Question: I would like to create a JSON object that can handle conditionals/branching. Specifically, I have a workflow like the following:

For step 1, the user has three choices, and depending on what choice they make, they are presented with a different set of choices for step 2. That same logic extends to step 3, etc.
Ideally, I'd like to have all this data in JSON format so that I can loop through it and based on a user's choice, figure out what choices I need to present to them next.
Is there a way to structure a JSON object (or perhaps just an array) in a way that will allow me to do this?
I should mention that I would like this to be flexible enough so that if I decided at a later time to change the number of choices for a step, then all I'd have to do is modify the JSON object/array (the model) without having to modify the logic that loops through the object/array.
Thank you very much.
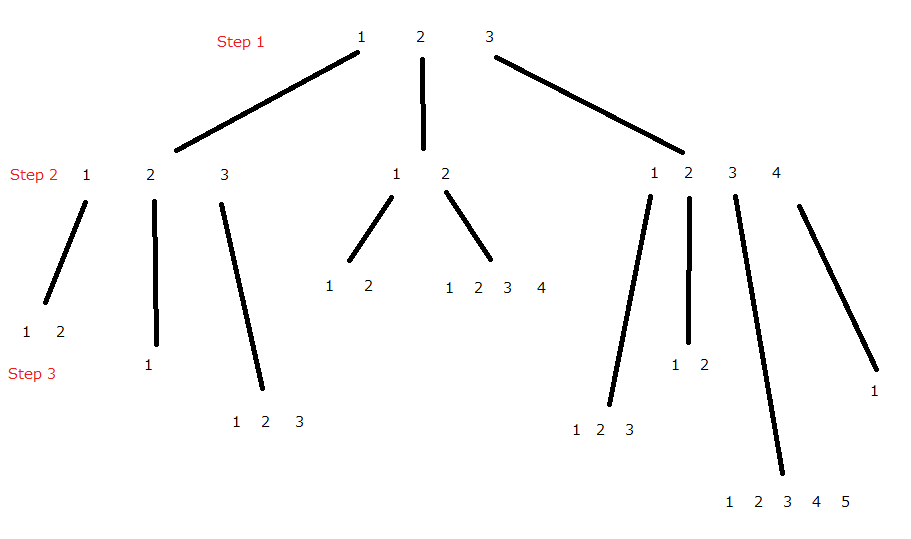
Answer: What you are building is essentially a tree data structure. I would suggest building it from primitive , than can contain recursive references to child objects of the same type. The tree can be implemented using only this one type of object, where the "topmost" object is called the , where all users start making their selections. Starting from the root, users select child nodes until they reach a that has no children, i.e. from where no further selections can be made.
All nodes are objects like this:
'''
{
"label": "Choice A",
"question": "Choose subselection?",
"children": [ (array of more objects of the same type) ]
}
'''
Where 'label' is the name / label you want to give to this option, 'question' is next question users must answer to select the next child node, and 'children' is an array of more of nodes of the same type, where each children's 'label' is one possible answer to this node's 'question'.
To demonstrate by example, let us assume the following selection tree, that could be asked in an imaginary online retailing store, that only sells two main types of products: clothing and food. In the clothing section, there are jeans, t-shirts and hoodies of different colors (for simplicity, let us assume we already know the customer's size.) The shop also carries a small selection of types of hats. In the food section, there are available ramen noodles, different flavors of soda, and bananas. In the clothing section, customers can have a logo of a TV show or a rock band printed on their black T-shirt, or just buy a plain black T-shirt without a logo. The logo of the TV-show can additionally be printed on a blue hoodie, or customers can choose to buy the blue hoodie without a logo.
So, the decision tree of answer/question pairs facing the customer is as follows:
'''
A: <start>
Q: What product category?
|
|--A: Clothes
| Q: What type of clothing?
| |
| |--A: Jeans
| | Q: Color of jeans?
| | |
| | |--A: Blue
| | | Q: <end>
| | |
| | |--A: Black
| | | Q: <end>
| | |
| | \--A: White
| | Q: <end>
| |
| |--A: Shirt
| | Q: Type of shirt?
| | |
| | |--A: T-shirt
| | | Q: Color of T-shirt?
| | | |
| | | |--A: Red
| | | | Q: <end>
| | | |
| | | |--A: Green
| | | | Q: <end>
| | | |
| | | |--A: Black
| | | | Q: Logo?
| | | | |
| | | | |--A: Rock band
| | | | | Q: <end>
| | | | |
| | | | |--A: TV show
| | | | | Q: <end>
| | | | |
| | | | \--A: No logo
| | | | Q: <end>
| | | |
| | | \--A: Orange
| | | Q: <end>
| | |
| | \--A: Hoodie
| | Q: Color of hoodie?
| | |
| | |--A: Gray
| | | Q: <end>
| | |
| | |--A: Blue
| | | Q: Logo for hoodie?
| | | |
| | | |--A: TV show
| | | | Q: <end>
| | | |
| | | \--A: No logo
| | | Q: <end>
| | |
| | |--A: Green
| | | Q: <end>
| | |
| | |--A: Pink
| | | Q: <end>
| | |
| | |--A: Brown
| | | Q: <end>
| | |
| | |--A: Black
| | | Q: <end>
| | |
| | \--A: Red
| | Q: <end>
| |
| \--A: Hat
| Q: Type of hat?
| |
| |--A: Stetson
| | Q: <end>
| |
| \--A: Sombrero
| Q: <end>
|
\--A: Food
Q: Type of food?
|
|--A: Ramen noodles
| Q: <end>
|
|--A: Soda pop
| Q: Flavor
| |
| |--A: Cola
| |--Q: <end>
| |
| |--A: Lemon
| |--Q: <end>
| |
| |--A: Orange
| |--Q: <end>
| |
| |--A: Apple
| \--Q: <end>
|
\--A: Bananas
Q: <end>
'''
Customers begin at the "answer" '<start>' and select multiple-choice questions until they reach a node with the special "question" '<end>'.
When we map this tree to JSON, the root question ('<start>' above) that asks the product category the user is interested in (clothes/foods) can have the label value of 'null', since it is not an answer (child) to any other question. It is the first object of the whole structure, and all other nodes are its children. The leaf nodes, where no further selections can be made ('<end>' above), are indicated by having 'null' in place of the 'question' string and the 'children' array. All other nodes specify a label string (the top-level question the node "answers"), the next question, and an array of possible answers to the question:
'''
{
"label": null,
"question": "What product category?",
"children": [
{
"label": "Clothes",
"question": "What type of clothing?",
"children": [
{
"label": "Jeans",
"question": "Color of jeans?",
"children": [
{
"label": "Blue",
"question": null,
"children": null
},
{
"label": "Black",
"question": null,
"children": null
},
{
"label": "White",
"question": null,
"children": null
}
]
},
{
"label": "Shirt",
"question": "Type of shirt?",
"children": [
{
"label": "T-Shirt",
"question": "Color of T-shirt?",
"children": [
{
"label": "Red",
"question": null,
"children": null
},
{
"label": "Green",
"question": null,
"children": null
},
{
"label": "Black",
"question": "Logo?",
"children": [
{
"label": "Rock band",
"question": null,
"children": null
},
{
"label": "TV show",
"question": null,
"children": null
},
{
"label": "No logo",
"question": null,
"children": null
}
]
},
{
"label": "Orange",
"question": null,
"children": null
}
]
},
{
"label": "Hoodie",
"question": "Color of hoodie?",
"children": [
{
"label": "Gray",
"question": null,
"children": null
},
{
"label": "Blue",
"question": null,
"children": [
{
"label": "TV show",
"question": null,
"children": null
},
{
"label": "No logo",
"question": null,
"children": null
}
]
},
{
"label": "Green",
"question": null,
"children": null
},
{
"label": "Pink",
"question": null,
"children": null
},
{
"label": "Brown",
"question": null,
"children": null
},
{
"label": "Black",
"question": null,
"children": null
},
{
"label": "Red",
"question": null,
"children": null
}
]
},
{
"label": "White",
"question": null,
"children": null
}
]
},
{
"label": "Hat",
"question": "Type of hat?",
"children": [
{
"label": "Stetson",
"question": null,
"children": null
},
{
"label": "Sombrero",
"question": null,
"children": null
}
]
}
]
},
{
"label": "Food",
"question": "Type of food?",
"children": [
{
"label": "Ramen noodles",
"question": null,
"children": null
},
{
"label": "Soda pop",
"question": null,
"children": [
{
"label": "Cola",
"question": null,
"children": null
},
{
"label": "Lemon",
"question": null,
"children": null
},
{
"label": "Orange",
"question": null,
"children": null
},
{
"label": "Apple",
"question": null,
"children": null
}
]
},
{
"label": "Bananas",
"question": null,
"children": null
}
]
}
]
}
'''
The above is 100% valid JSON: you can copy&paste it to <URL> to investigate its structure level-by-level.
The morale of the story is, that this kind of a possibly quite complex system of available user selections and paths, can be implemented with a surprisingly simple data structure at its core (a node with leaves). The complexity arises from the that you define between the nodes.